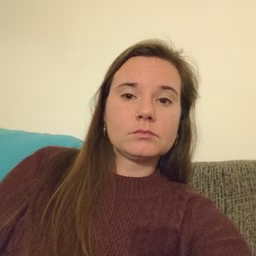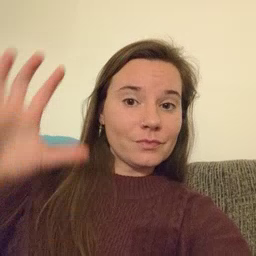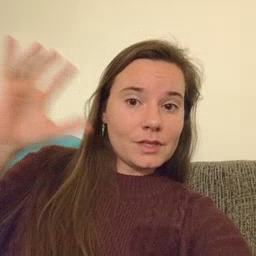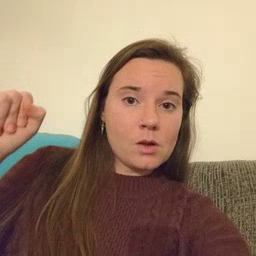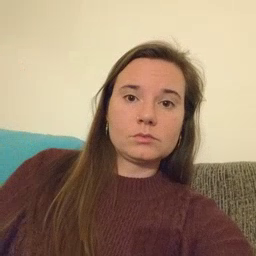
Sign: loud